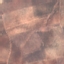
Land use / land cover class: PermanentCrop